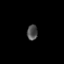
Tissue: prostate
Cell type: T cells
Senescence score: 0.3002
Nuclear area (px): 158
Mean DAPI intensity: 77.367